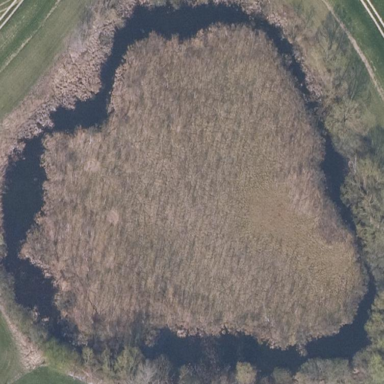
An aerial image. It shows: Swamp in wetland area.